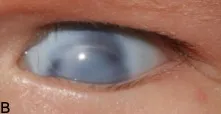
Pre- and postoperative stages of penetrating keratoplasty (PK) of the presenting case. Left eye. Revealed a congenital corneal opacity with scleral tissue extension in the center and the periphery of the cornea, and discreet limbal vascularisation. The histological findings confirmed sclerocornea.
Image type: ophthalmic_imaging (slit_lamp_photograph)